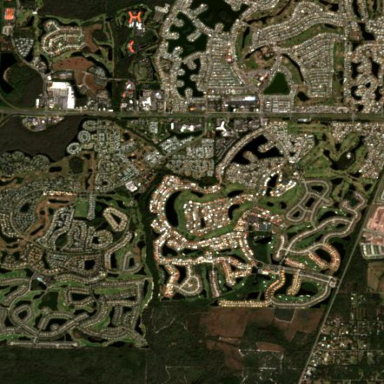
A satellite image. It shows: Golf course surrounded by greenery.